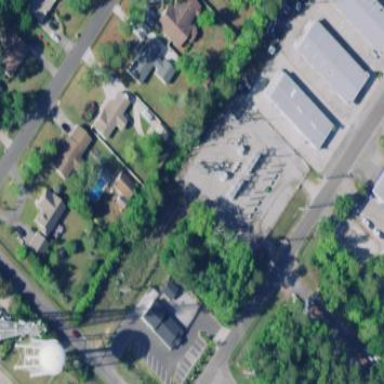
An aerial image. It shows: Distribution substation surrounded by fence.